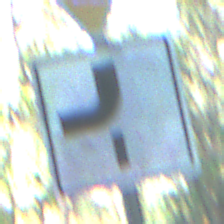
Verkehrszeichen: VerlaufVorfahrtsstrasse7
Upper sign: VorfahrtGewaehren
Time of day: MorningAfternoon
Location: Outdoor (Nature)
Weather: Clear
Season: NotSpecified
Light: Natural